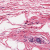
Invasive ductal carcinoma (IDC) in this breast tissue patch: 0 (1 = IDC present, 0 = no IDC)